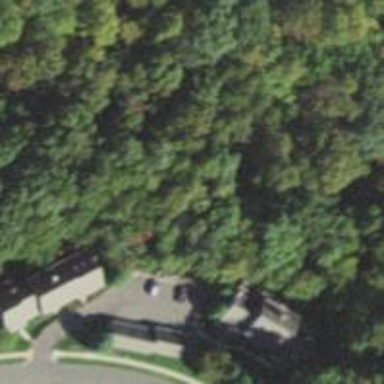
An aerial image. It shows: Residential driveway.